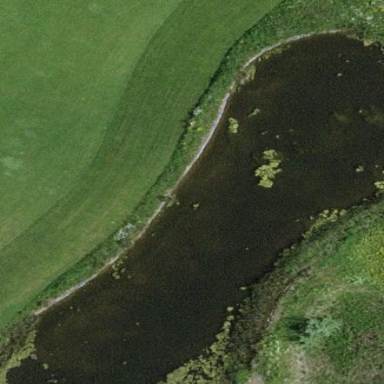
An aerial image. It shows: Picturesque scene of golf course with lateral water hazard.